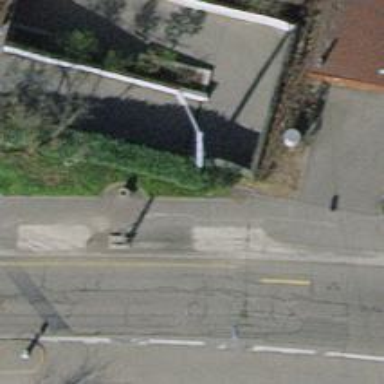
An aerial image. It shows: Tertiary road with asphalt surface and separate sidewalks on both sides.